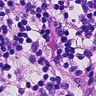
Metastatic tissue present: no